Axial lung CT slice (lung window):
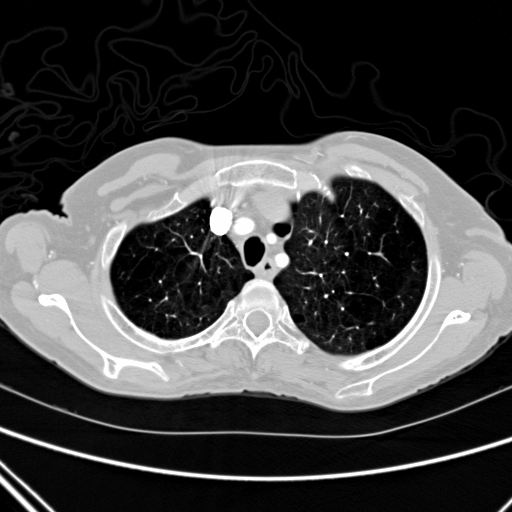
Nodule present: no